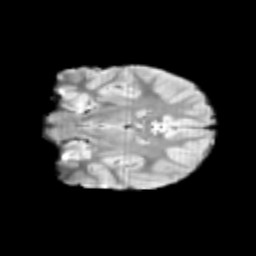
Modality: T2w
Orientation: coronal
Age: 11
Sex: male
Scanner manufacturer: siemens
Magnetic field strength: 3 T
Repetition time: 3.8 s
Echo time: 0.07 s